Question: What is the value of the measurement in the image?
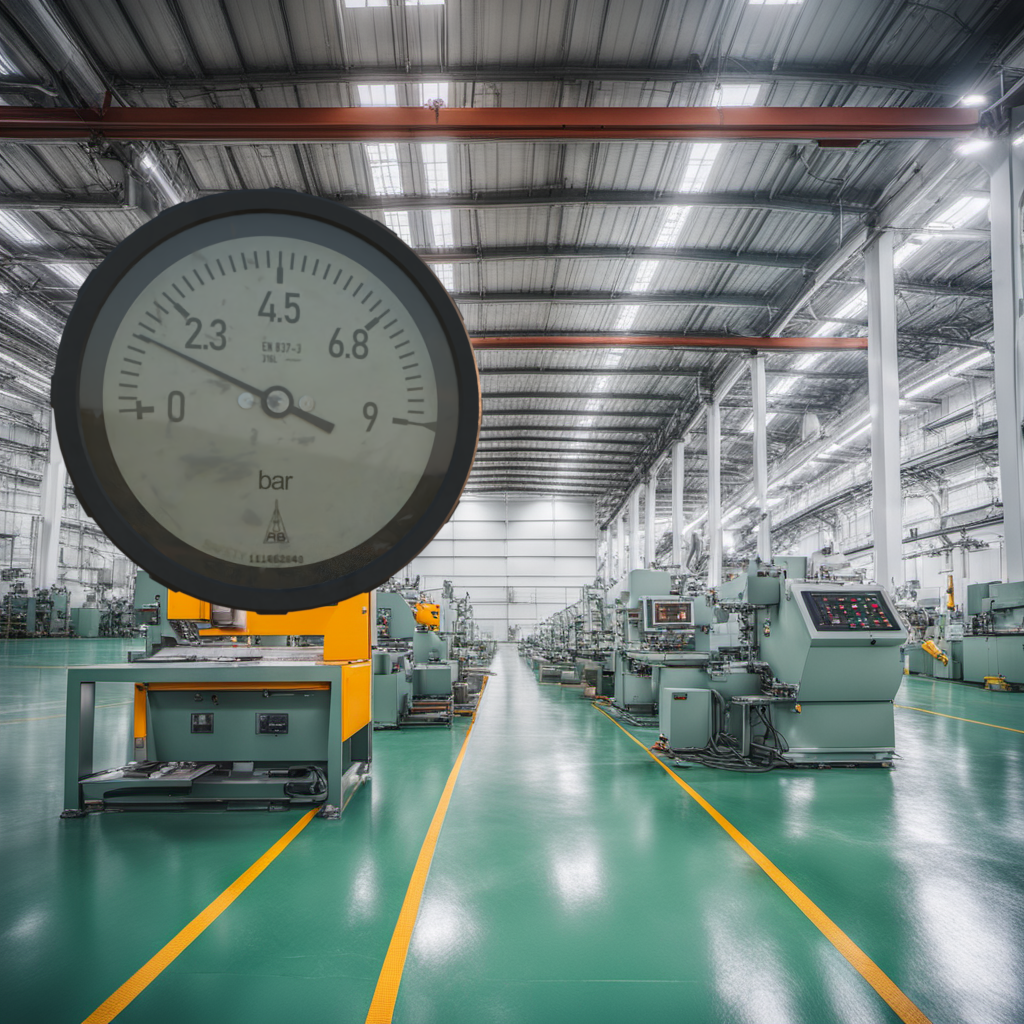
Answer: The result is 1.48
Question: What is the range of the measurement shown in the image?
Answer: The range is from 0 to 9
Question: What is the minimum and maximum reading range of this measurement?
Answer: The minimum value is 0 and the maximum value is 9